Question: I am having some trouble with '$.post()' and my mvc controller.
I have tried a couple of examples on the web and stack overflow like this : <URL>
but without success. I simply want to pass an array of string to my controller :
'''
[HttpPost]
public HttpResponseMessage Post([FromBody]List<string> idList, string request, bool auto)
{
LogHelper.Log(Severity.Info, "Just entered in POST api/files");
var fileList = new List<string>();
switch (request)
{
case "Activate":
fileList = auto ? _bendingsServies.GetBendigsToCome() : idList;
_filesServices.Activate(fileList);
break;
case "Archive":
fileList = auto ? _filesServices.GetFilesToArchive() : idList;
_filesServices.Archive(fileList);
break;
default:
return ControllerContext.Request.CreateResponse(HttpStatusCode.BadRequest);
break;
}
return ControllerContext.Request.CreateResponse(HttpStatusCode.OK);
}
'''
and my jquery :
'''
@using System.Configuration
var api_url = "@ConfigurationManager.AppSettings["apiUrl"]";
$(document).ready(function() {
// ---- Ajax calls ---- //
$("#archivebutton").click(function() {
var url = api_url + "Files?request=Archive&auto=false";
var fileList = ["10", "14", "12"];
var postData = { idList: fileList }
$.post(url, $.param(postData,true));
});
});
'''
With everything I tried, the 'idList' always contain 0 elements when I try it.
// ---- EDIT ---- //
I am able to send the data if I encapsulate it in a json object :
'''
$("#activatebutton").click(function() {
var url = api_url + "Files?request=Activate&auto=false";
var fileList = ["this", "is", "a", "test"];
$.post(url, { fileList: fileList});
});
'''
and this is the request :

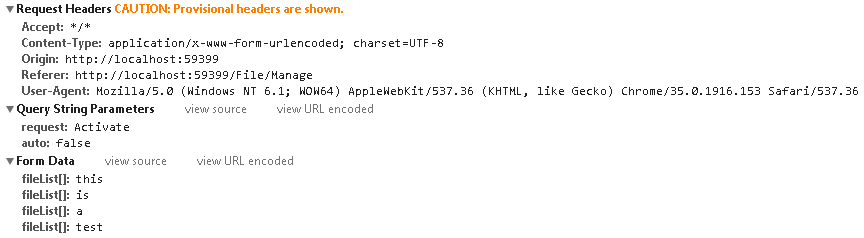
Answer: Actually my problem was not with ajax but it was the fact that my web interface was making calls to my api which was on an another domain.
You want to look for this line in the console of your browser when debugging :
'''
GET http://localhost:49375/a5771720d9814c7faa43fd65fd3aa34d/arterySignalR/negot...9399%2FFile%2FManage&browserName=Chrome&clientProtocol=1.3&_=1404748489560 net::ERR_CONNECTION_REFUSED
'''
This is how to enable cross-domain requests :
<URL>
Thanks to everybody for you help!